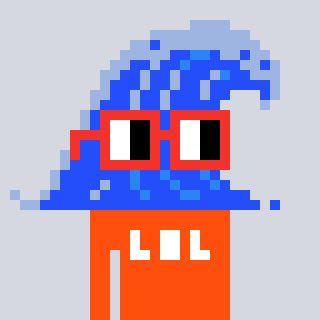
a pixel art character with square red glasses, a wave-shaped head and a orange-colored body on a cool background